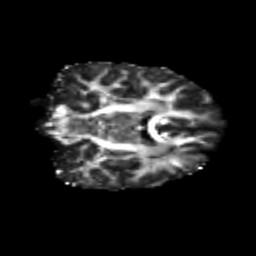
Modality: FA
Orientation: coronal
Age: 23
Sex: female
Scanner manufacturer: siemens
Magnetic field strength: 3 T
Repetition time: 3.5 s
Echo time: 0.125 s